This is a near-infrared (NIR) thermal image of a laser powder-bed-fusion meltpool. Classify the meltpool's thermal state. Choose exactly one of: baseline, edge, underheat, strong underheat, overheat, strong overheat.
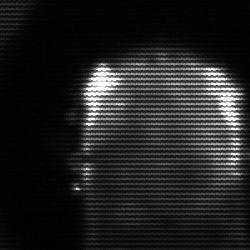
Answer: baseline